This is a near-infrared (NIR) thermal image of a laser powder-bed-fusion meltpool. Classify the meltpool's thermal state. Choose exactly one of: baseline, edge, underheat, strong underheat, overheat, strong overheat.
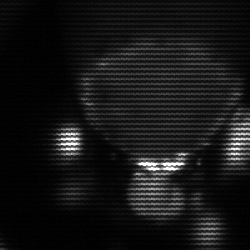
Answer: edge